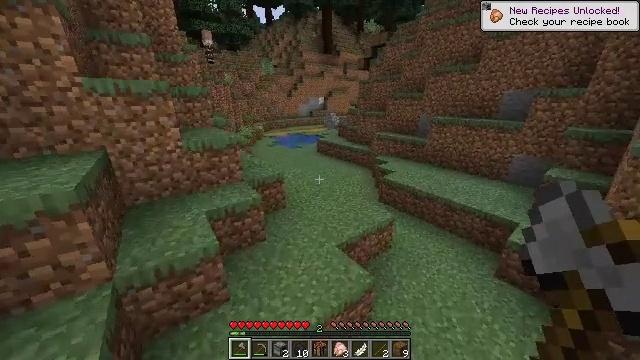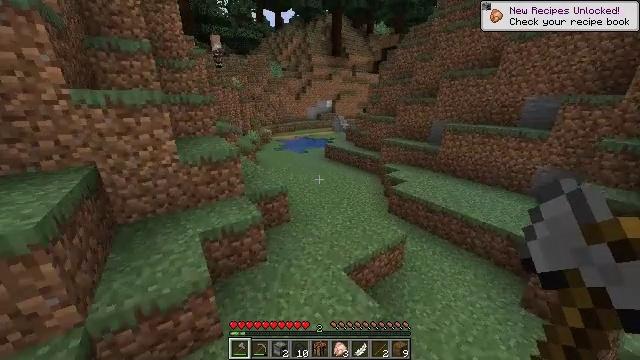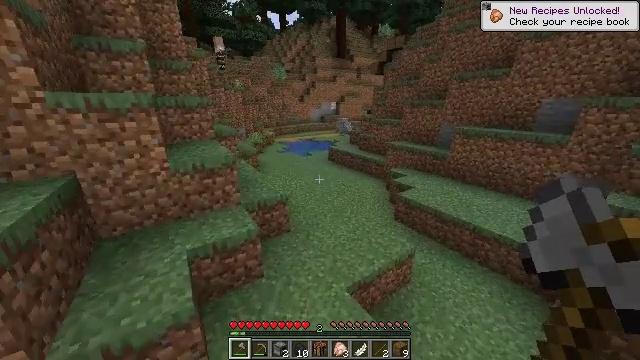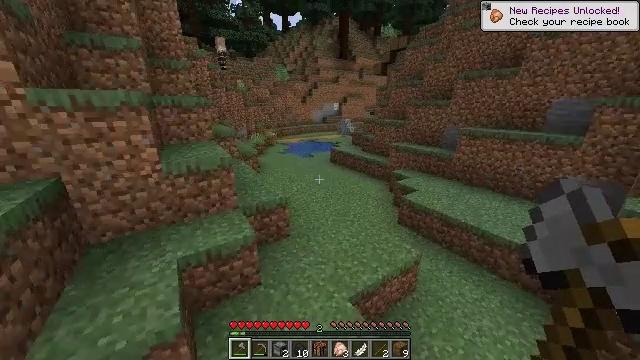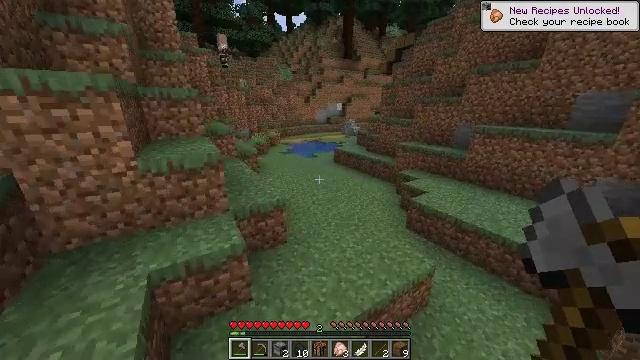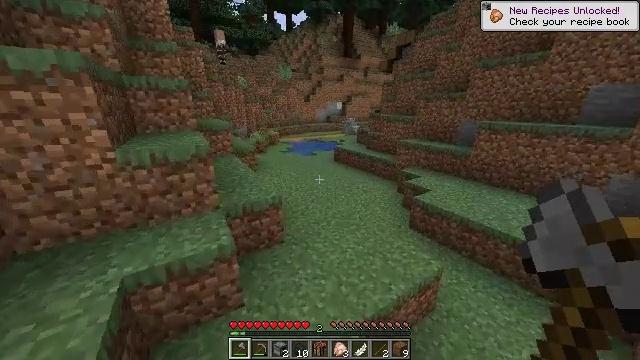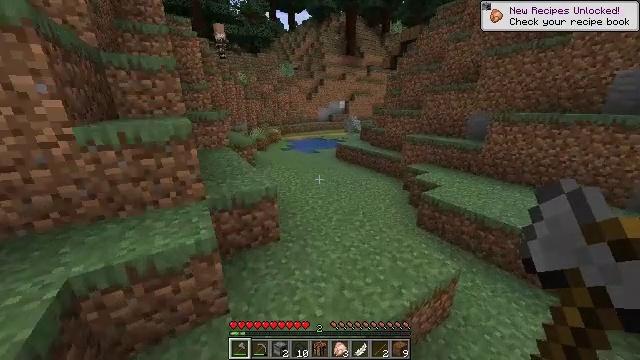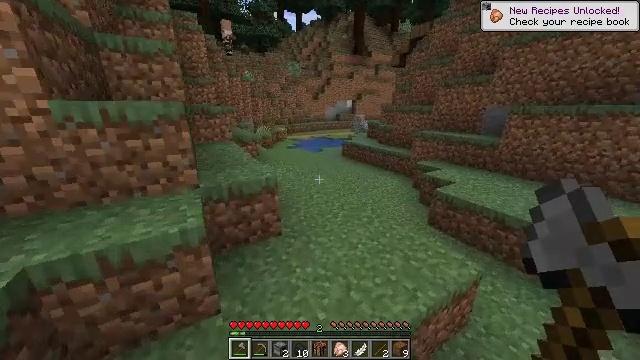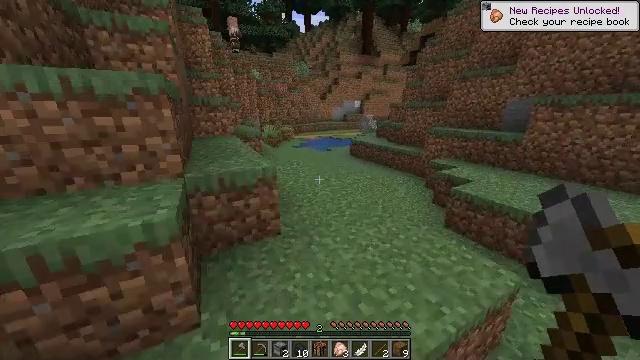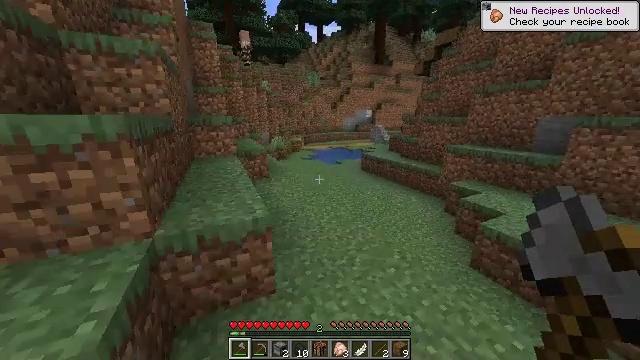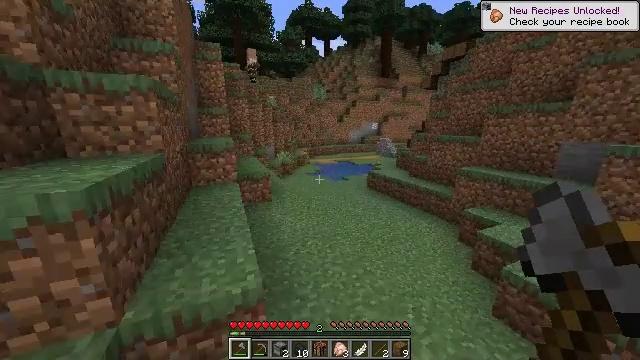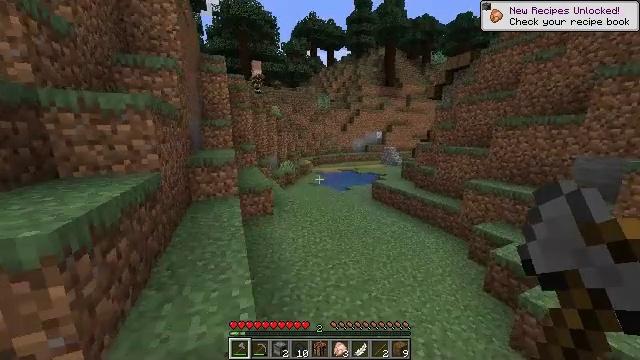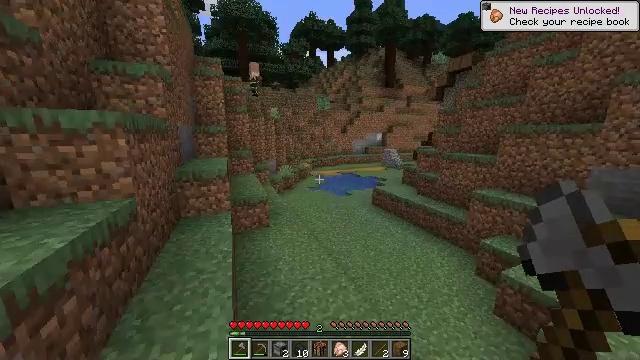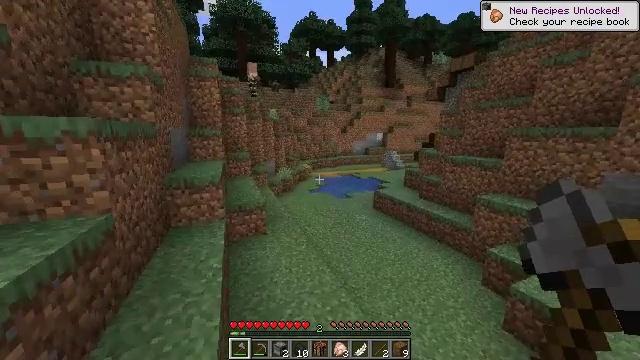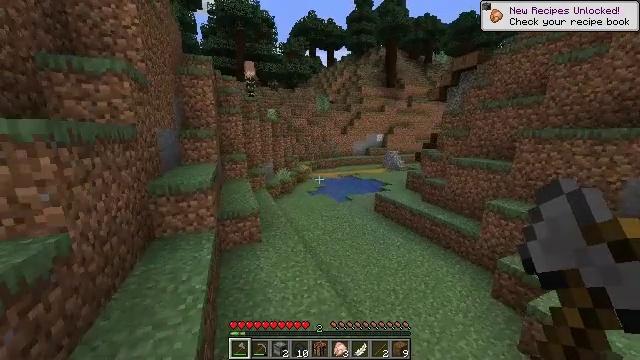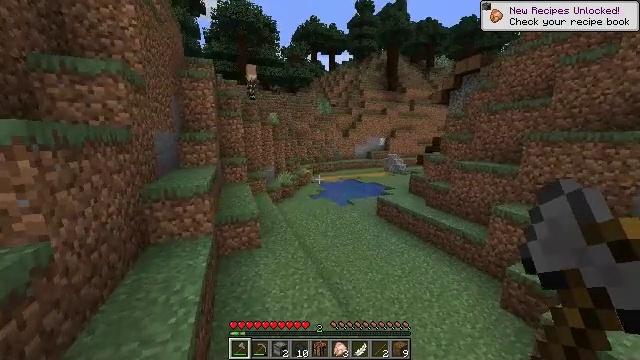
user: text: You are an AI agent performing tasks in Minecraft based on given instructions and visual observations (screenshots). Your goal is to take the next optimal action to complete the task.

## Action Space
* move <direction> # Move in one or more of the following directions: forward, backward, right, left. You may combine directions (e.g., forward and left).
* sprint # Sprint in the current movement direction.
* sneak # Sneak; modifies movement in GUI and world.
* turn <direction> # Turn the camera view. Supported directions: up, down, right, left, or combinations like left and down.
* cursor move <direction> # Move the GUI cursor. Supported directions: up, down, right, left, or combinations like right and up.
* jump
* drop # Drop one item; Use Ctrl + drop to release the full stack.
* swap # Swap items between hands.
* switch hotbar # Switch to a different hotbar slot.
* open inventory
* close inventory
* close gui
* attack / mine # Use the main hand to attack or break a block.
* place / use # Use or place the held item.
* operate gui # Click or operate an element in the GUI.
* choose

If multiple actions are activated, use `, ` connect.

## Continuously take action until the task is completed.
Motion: motion action
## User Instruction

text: Collect the blue bed by attacking it.
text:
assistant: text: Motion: move forward, sprint, turn left, jump
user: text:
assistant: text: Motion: move forward, sprint, turn left, jump
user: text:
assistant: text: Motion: move forward, sprint, jump
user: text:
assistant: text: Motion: move forward, sprint, turn left, jump
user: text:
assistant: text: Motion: move forward, sprint, jump
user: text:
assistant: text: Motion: move forward, sprint, jump
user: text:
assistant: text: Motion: move forward, sprint, turn left, jump
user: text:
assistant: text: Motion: move forward, sprint, turn left, jump
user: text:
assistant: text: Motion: move forward, sprint, turn left and up, jump
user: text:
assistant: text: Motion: move forward, sprint, turn left and up, jump
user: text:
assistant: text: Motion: move forward, sprint, turn left and up, jump
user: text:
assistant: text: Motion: move forward, sprint, jump
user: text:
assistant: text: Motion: move forward, sprint, jump
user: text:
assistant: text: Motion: move forward, sprint, jump
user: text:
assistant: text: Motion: move forward, sprint, jump
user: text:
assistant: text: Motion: move forward, sprint, jump
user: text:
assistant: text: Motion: move forward, sprint, turn left and up, jump
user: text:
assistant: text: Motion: move forward, sprint, turn left, jump
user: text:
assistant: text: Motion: move forward, sprint, turn left and up, jump
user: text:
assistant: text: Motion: move forward, sprint, turn left and up, jump
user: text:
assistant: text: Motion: move forward, sprint, turn left and up, jump
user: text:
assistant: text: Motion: move forward, sprint, jump
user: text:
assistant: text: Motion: move forward, sprint, turn left, jump
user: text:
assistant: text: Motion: move forward, sprint, turn left and up, jump
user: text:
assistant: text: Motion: move forward, sprint, turn left and up, jump
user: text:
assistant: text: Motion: move forward, sprint, turn left and up, jump
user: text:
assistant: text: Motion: move forward and move left, sprint, jump
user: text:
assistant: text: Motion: move forward and move left, sprint, jump
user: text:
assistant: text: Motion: move forward and move left, sprint, turn up, jump
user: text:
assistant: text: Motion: move forward and move left, sprint, jump